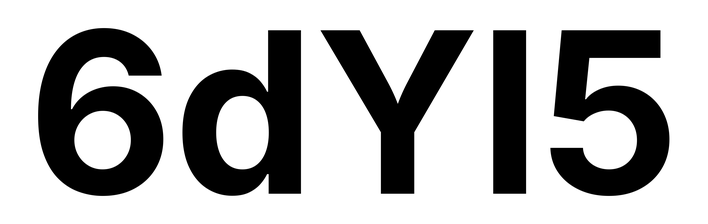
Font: Inter_Bold